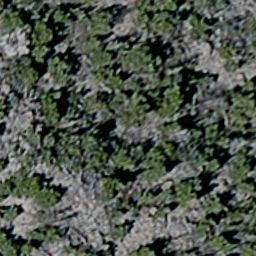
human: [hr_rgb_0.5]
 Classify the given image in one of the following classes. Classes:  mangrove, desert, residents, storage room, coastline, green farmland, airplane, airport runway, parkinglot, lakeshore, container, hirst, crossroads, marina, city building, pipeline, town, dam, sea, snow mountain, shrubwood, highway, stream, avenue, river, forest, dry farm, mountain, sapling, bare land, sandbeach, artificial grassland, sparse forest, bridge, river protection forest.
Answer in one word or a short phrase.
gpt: sparse forest